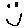
Label: smiley face